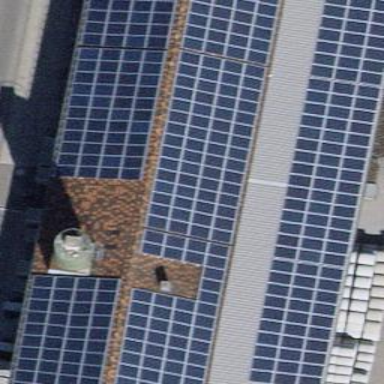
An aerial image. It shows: Solar photovoltaic panel generator.